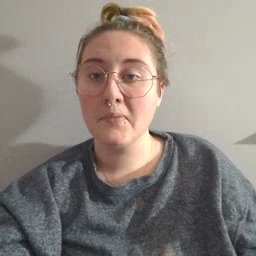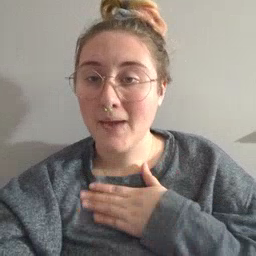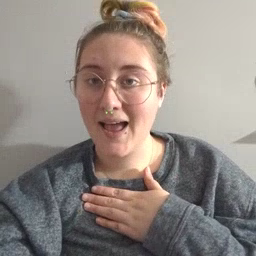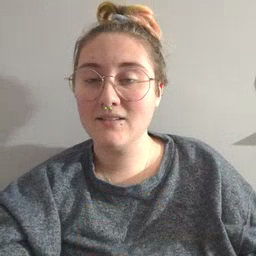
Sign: minemy